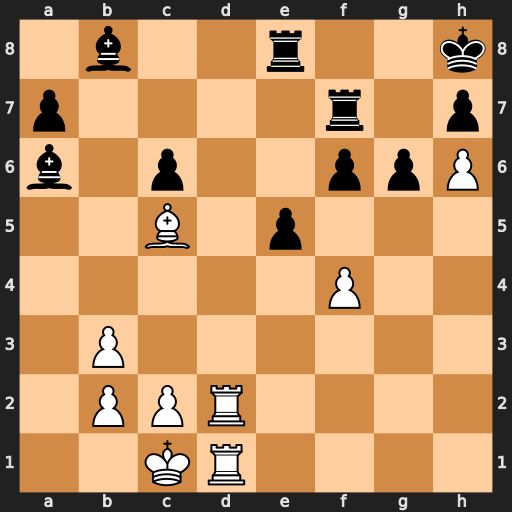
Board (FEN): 1b2r2k/p4r1p/b1p2ppP/2B1p3/5P2/1P6/1PPR4/2KR4
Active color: w
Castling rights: -
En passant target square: -
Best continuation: Rd8 Rff8 Bxf8